Field crop: maize
Growth stage: 2
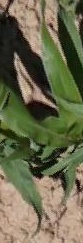
Species: maize